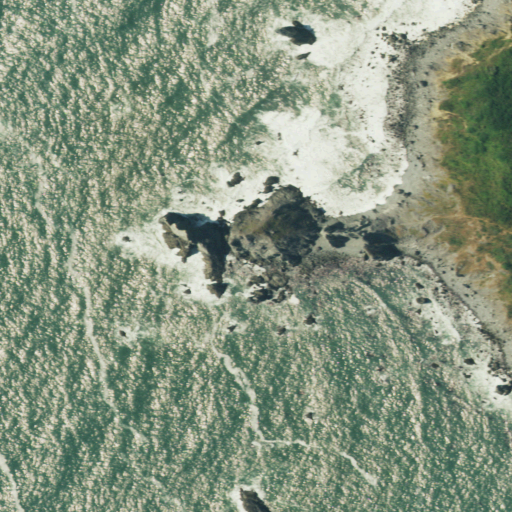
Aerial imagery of cape in California named Scotty Point containing open water, barren land, shrub, herbaceous wetlands, and mixed forest